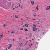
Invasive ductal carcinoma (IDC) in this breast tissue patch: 0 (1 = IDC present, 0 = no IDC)